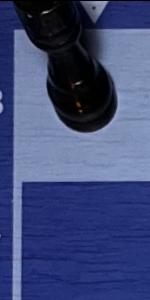
Label: Empty